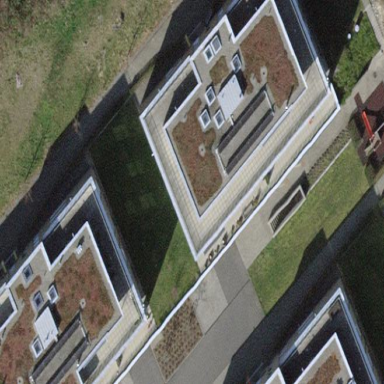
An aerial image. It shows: Building.